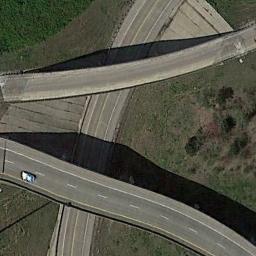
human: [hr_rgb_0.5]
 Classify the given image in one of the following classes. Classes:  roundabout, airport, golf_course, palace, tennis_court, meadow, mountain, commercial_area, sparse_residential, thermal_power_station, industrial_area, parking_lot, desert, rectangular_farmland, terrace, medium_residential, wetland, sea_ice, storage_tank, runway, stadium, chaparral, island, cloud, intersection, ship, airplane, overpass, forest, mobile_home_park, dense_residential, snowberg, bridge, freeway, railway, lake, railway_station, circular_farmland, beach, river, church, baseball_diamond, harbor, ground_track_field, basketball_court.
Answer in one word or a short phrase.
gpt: overpass